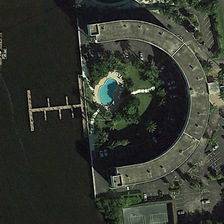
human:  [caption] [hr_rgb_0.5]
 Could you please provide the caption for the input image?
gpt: a semi-circle building with a swimming pool and many green trees is near a river .

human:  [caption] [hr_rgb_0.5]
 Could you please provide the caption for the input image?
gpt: a semi-circle building with a swimming pool and many green trees is near a river .

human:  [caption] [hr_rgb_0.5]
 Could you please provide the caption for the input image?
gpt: a semi-circle building with a swimming pool and many green trees is near a river .

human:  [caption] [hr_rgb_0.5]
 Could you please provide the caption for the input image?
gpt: a semi-circle building with a swimming pool and many green trees is near a river .

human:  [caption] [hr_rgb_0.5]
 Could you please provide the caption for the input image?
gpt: a semi-circle building with a swimming pool and many green trees is near a river .